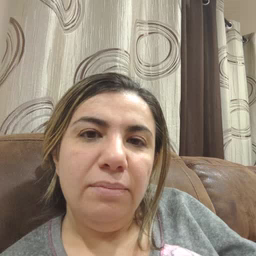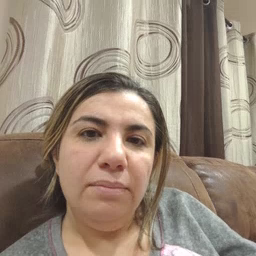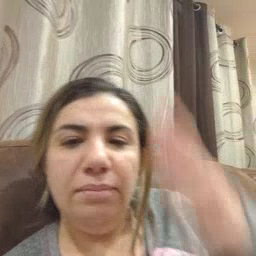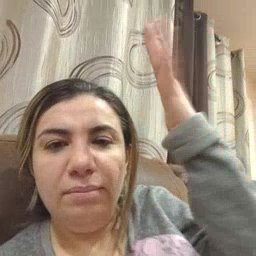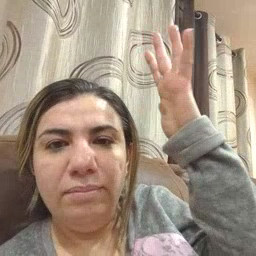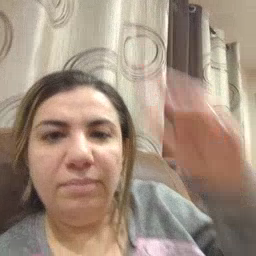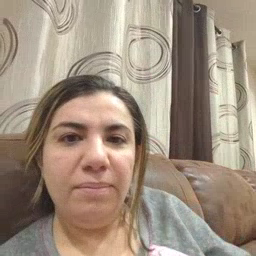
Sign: tree